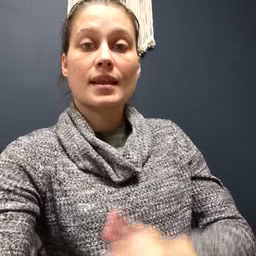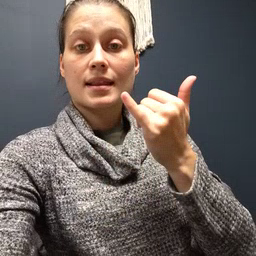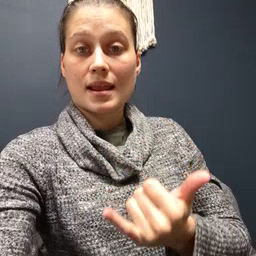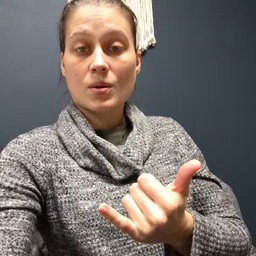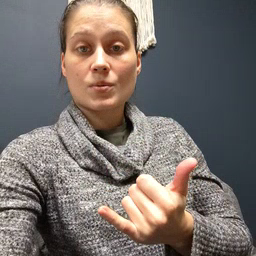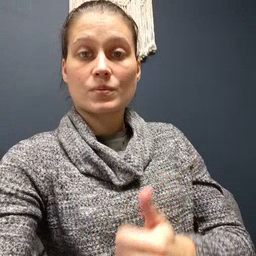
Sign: now